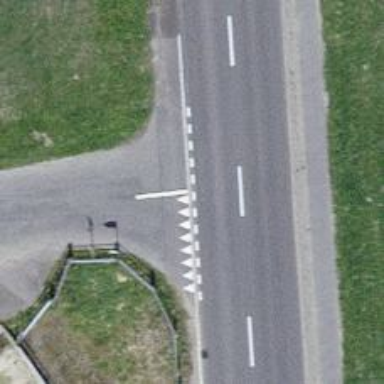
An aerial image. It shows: Road with "give way" sign.